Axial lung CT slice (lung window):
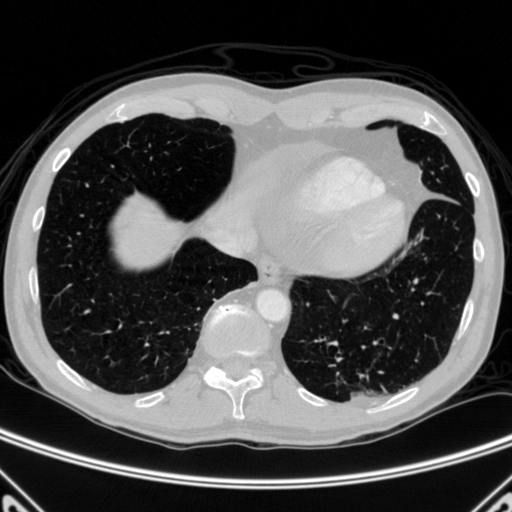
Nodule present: no